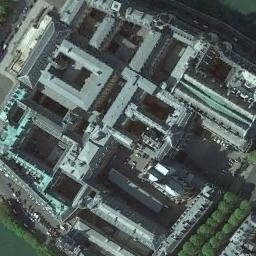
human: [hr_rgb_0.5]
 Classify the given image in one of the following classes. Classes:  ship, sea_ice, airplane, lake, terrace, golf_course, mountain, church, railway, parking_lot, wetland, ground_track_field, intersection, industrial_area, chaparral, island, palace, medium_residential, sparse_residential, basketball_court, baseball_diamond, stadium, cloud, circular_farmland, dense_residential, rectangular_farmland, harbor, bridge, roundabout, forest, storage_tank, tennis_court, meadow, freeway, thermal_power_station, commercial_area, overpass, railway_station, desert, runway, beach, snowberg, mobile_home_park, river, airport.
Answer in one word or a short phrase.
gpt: palace